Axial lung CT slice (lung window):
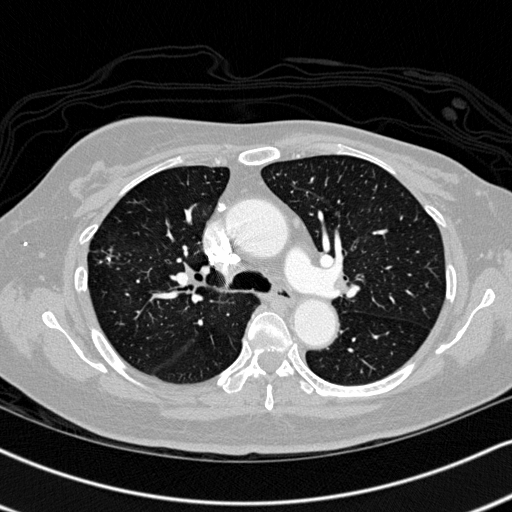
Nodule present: no